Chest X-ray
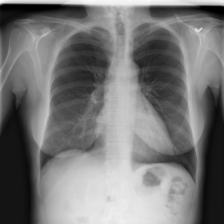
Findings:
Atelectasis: negative
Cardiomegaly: negative
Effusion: negative
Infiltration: negative
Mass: negative
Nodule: negative
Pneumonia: negative
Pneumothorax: negative
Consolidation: negative
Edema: negative
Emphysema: negative
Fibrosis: negative
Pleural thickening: negative
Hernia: negative